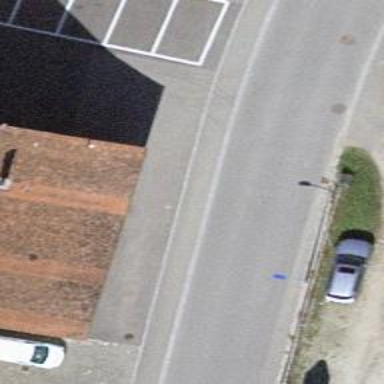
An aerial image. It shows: Bus stop with platform for public transport.